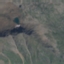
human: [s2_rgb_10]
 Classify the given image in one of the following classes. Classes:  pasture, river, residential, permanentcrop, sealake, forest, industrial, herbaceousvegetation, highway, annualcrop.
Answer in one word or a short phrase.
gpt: HerbaceousVegetation